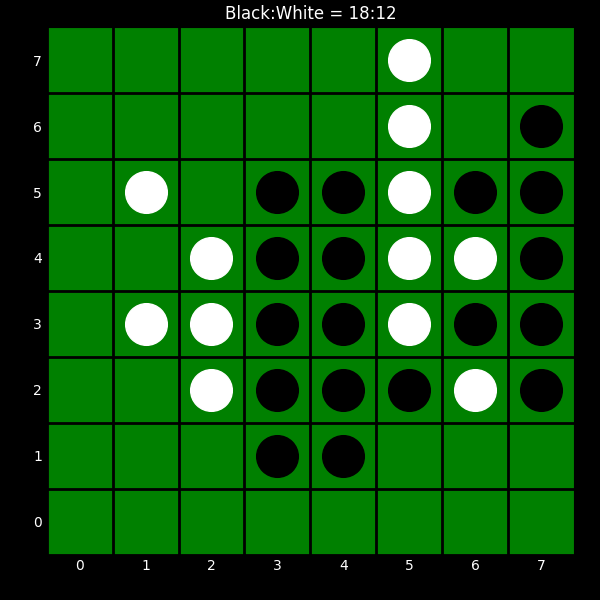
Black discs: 18
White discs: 12